Field crop: maize
Growth stage: 1
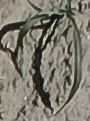
Species: sorghum